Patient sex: F
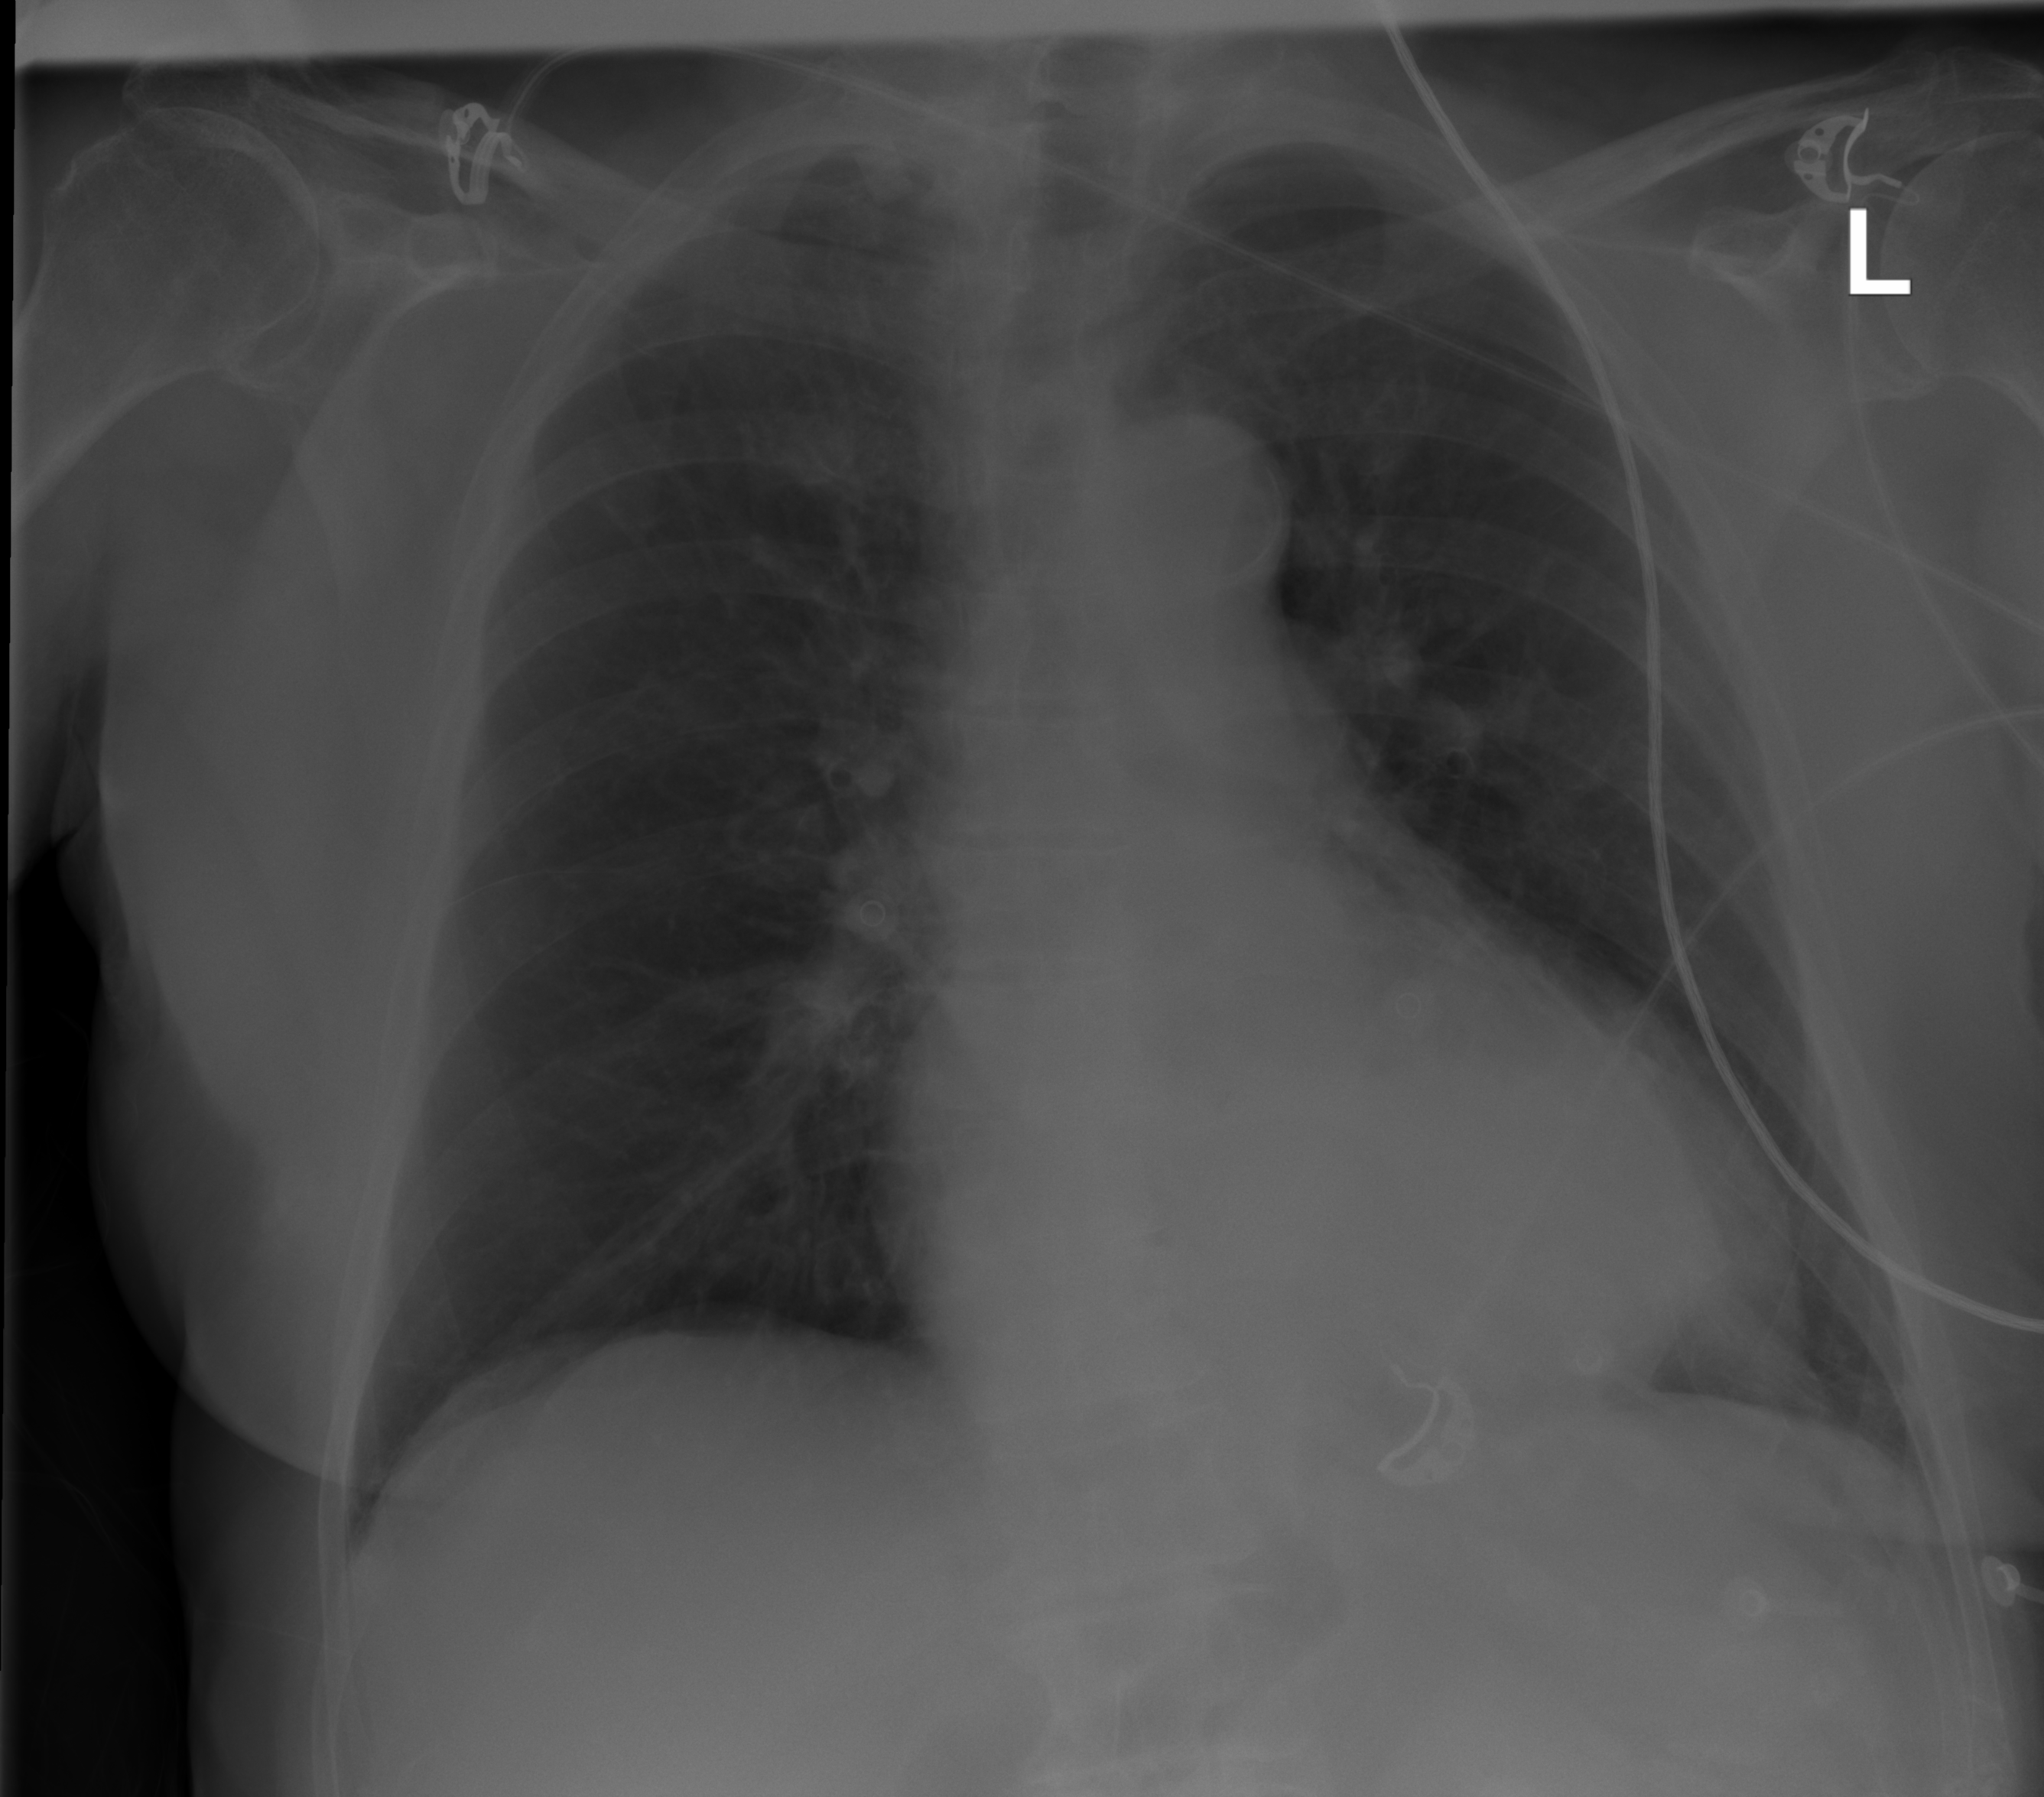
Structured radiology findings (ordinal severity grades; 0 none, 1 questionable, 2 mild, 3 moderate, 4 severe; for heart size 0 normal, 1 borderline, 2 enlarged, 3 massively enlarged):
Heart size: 2
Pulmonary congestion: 0
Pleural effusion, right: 0
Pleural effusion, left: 0
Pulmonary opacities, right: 0
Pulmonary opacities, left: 0
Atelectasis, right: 2
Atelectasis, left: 2